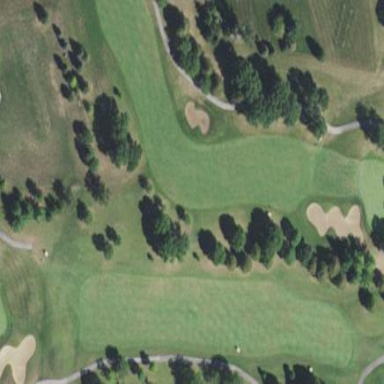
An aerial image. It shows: Grassy area designated as golf fairway.